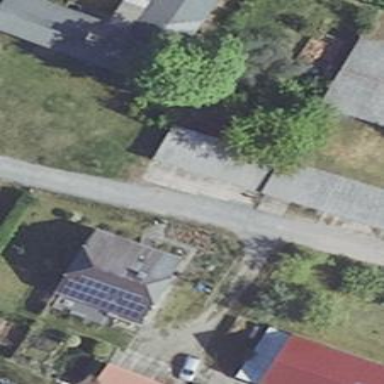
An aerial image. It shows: Group of garages.